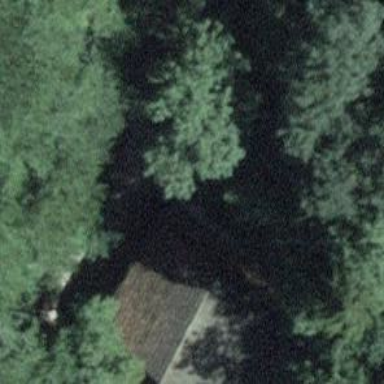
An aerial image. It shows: Cabin is depicted in the image.